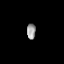
Tissue: prostate
Cell type: Myeloid cells
Senescence score: 0.6965
Nuclear area (px): 131
Mean DAPI intensity: 161.389